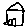
Label: house